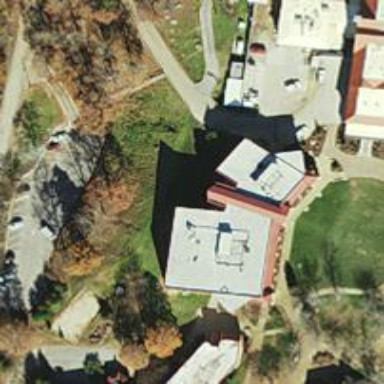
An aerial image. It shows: College building.